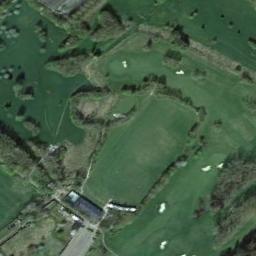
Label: golf_course